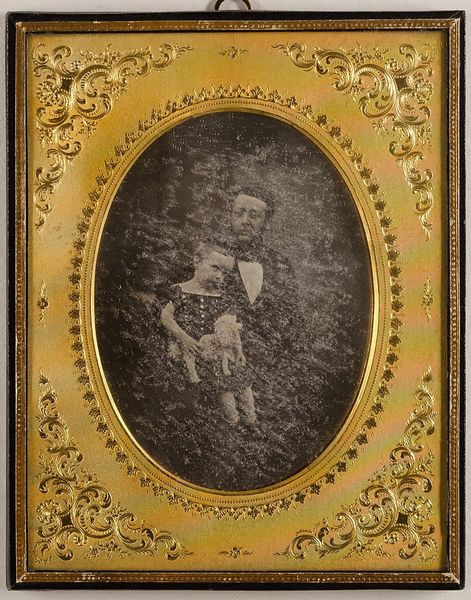
Titel: Unbekannter Mann mit einem kleinen Kind
Künstler: Carl Ferdinand Stelzner
Standort: Hamburg
Institution: Museum für Kunst und Gewerbe Hamburg
Schlagwörter: mann, figur, kind, foto, fotografie, photographie, doppelbildnis, doppelportrait, photo, lichtbild, daguerreotypie, bildwerke, angewandte und bildende kunst, hessische systematik, porträtfotografie, porträtphotographie, doppelporträt